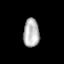
Tissue: lung
Cell type: Myeloid cells
Senescence score: 0.2047
Nuclear area (px): 445
Mean DAPI intensity: 181.467